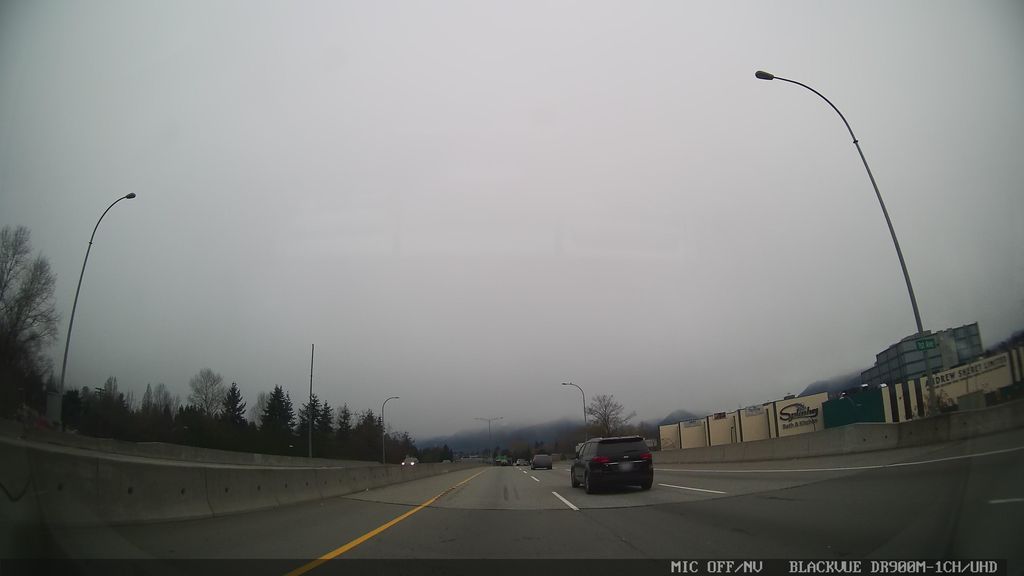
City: vancouver